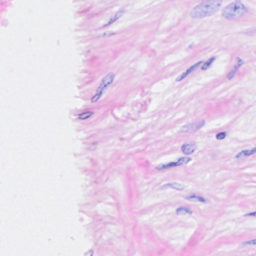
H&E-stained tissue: Breast